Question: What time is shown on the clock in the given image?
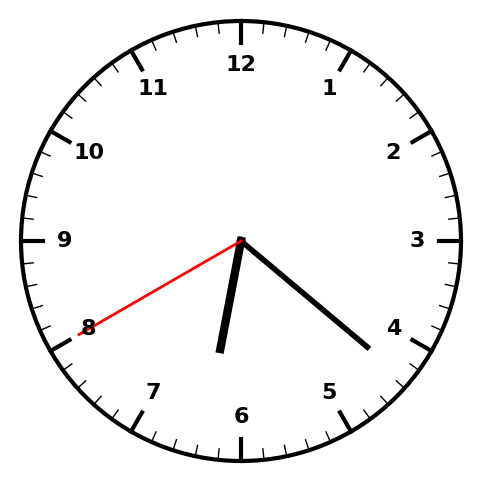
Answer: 06:21:40